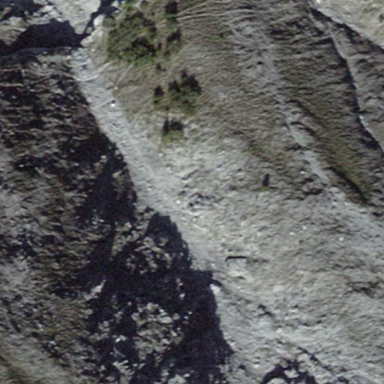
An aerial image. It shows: Scree landscape.